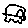
Label: car